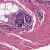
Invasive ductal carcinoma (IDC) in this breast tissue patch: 0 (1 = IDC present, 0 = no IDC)